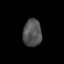
Tissue: prostate
Cell type: T cells
Senescence score: 0.342
Nuclear area (px): 499
Mean DAPI intensity: 81.864